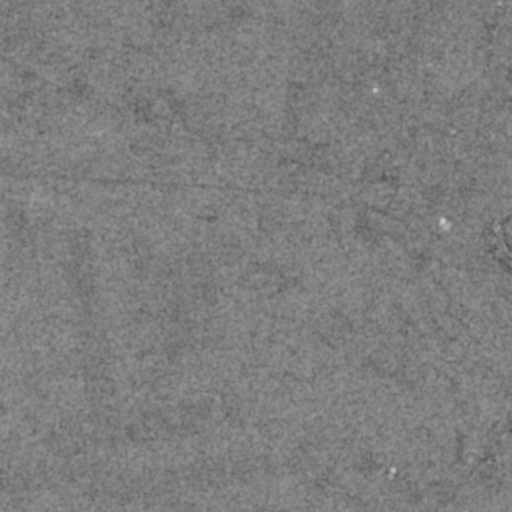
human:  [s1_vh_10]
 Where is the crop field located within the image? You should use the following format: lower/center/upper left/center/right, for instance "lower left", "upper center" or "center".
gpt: The crop field is located in the upper left of the image.
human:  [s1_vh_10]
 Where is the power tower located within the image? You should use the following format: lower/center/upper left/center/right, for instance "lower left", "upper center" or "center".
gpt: The power tower is located in the upper right of the image.
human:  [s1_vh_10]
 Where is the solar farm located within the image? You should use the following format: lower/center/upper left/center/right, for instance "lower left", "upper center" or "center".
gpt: The solar farm is located in the center of the image.
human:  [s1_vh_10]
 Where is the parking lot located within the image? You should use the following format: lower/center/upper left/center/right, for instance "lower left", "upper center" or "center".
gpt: There is no parking lot in the image.

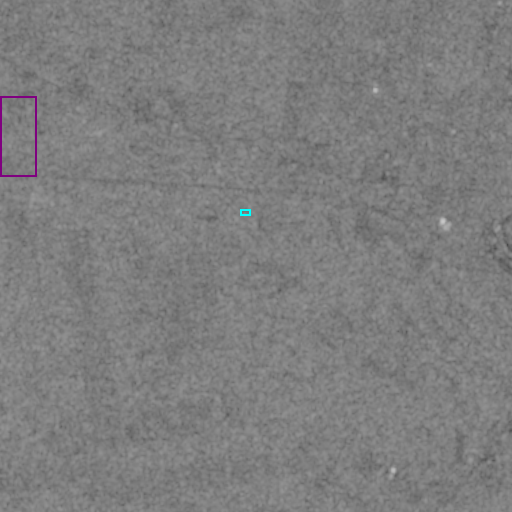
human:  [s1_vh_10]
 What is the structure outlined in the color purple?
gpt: The structure outlined in purple is a crop field.
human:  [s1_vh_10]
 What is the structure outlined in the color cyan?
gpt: The structure outlined in cyan is a solar farm.
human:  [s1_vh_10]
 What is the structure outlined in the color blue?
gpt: There is no blue outline.